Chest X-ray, AP view. Patient: 67 years old, sex M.
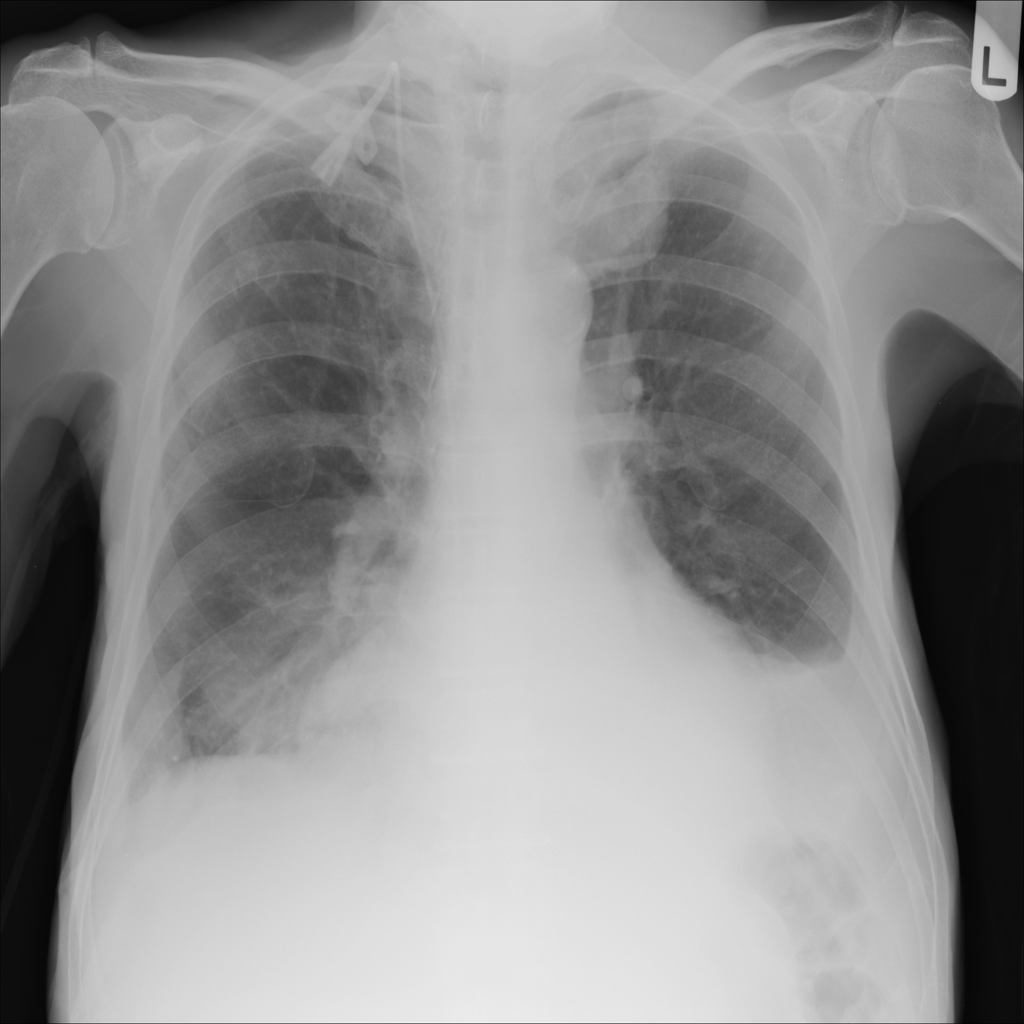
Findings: Mass